Question: I'm trying to implement an SQLite-based database that can store the full structure of a 100GB folder with a complex substructure (expecting 50-100K files). The main aim of the DB would be to get rapid queries on various aspects of this folder (total size, size of any folder, history of a folder and all it's contents, etc).
However, I realized that finding the files inside a folder, including all of it's sub-folders is not possible without recursive queries if I just make a "file" table with just a parent_directory field. I consider this as one of the most important features I want in my code, so I have considered two schema options for this as shown in the figure below.
1. In schema 1, I store all the file names in one table and directory names in another table. They both have a "parentdir" item, but also have a text (apparently text/blob are the same in sqlite) field called "FullPath" that will save the entire path from the root to the particular file/directory (like /etc/abc/def/wow/longpath/test.txt). I'm not assuming a maximum subfolder limit so this could theoretically be a field that allows up to 30K characters. My idea is that then if I want all the files or directories belonging to any parent I just query the fullpath of the parent on this field and get the fileIDs
2. In schema 2, I store only filenames, fileIDs and DirNames, DirIDs in the directories and files tables, respectively. But in a third table called "Ancestors", I store for each file a set of entries for each directory that is it's ancestor (so in the above example, test.txt will have 5 entries, pointing to the DirIDs of the folders etc,abc,def,wow and longpath respectively). Then if I want the full contents of any folder I just look for the DirID in this table and get all the fileIDs.
I can see that in schema 1 the main limit might be full-text search of variable length text column and in schema 2 the main limit being that I might have to add a ton of entries for files that are buried deep within 100 directories or something.
What would be the best of these solutions? Is there any better solution that I did not think of?

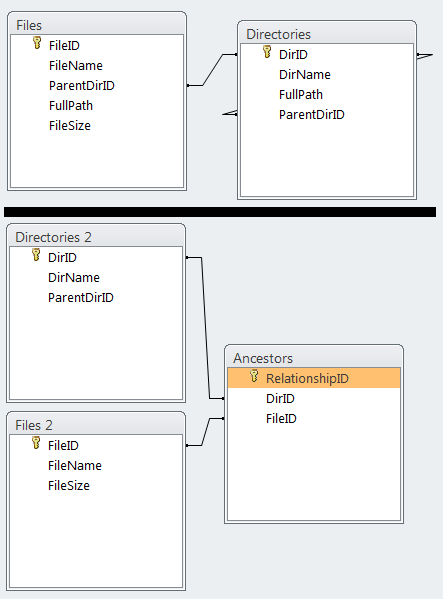
Answer: 1. Your first schema will work just fine. When you put an index on the FullPath column, use either the case-sensitive BETWEEN operator for queries, or use LIKE with either COLLATE NOCASE on the index or with PRAGMA case_sensitive_like. Please note that this schema also stores all parents, but the IDs (the names) are all concatenated into one value. Renaming a directory would require updating all its subtree entries, but you mention history, so it's possible that old entries should stay the same.
2. Your second schema is essentially the Closure Table mentioned in Dan D's comment. Take care to not forget the entries for depth 0. This will store lots of data, but being IDs, the values should not be too large. (You don't actually need RelationshipID, do you?)
3. Another choice for storing trees is the nested set model, or the similar nested interval model. The nested set model allows to retrieve subtrees by querying for an interval, but updates are hairy. The nested interval model uses fractions, which are not a native data type and therefore cannot be indexed.
I'd estimate that the first alternative would be easiest to use.
I should also be no slower than the others if lookups are properly indexed.